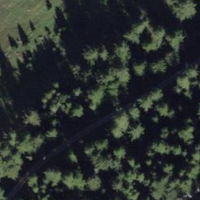
EUNIS habitat code: 44
Species observed at this site:
Oxalis acetosella